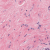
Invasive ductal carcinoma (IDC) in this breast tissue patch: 0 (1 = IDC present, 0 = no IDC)